Question: I couldn't see my device in the organizer, although I installed the latest version on my device, so the problem doesn't related to the iOS deployment target.

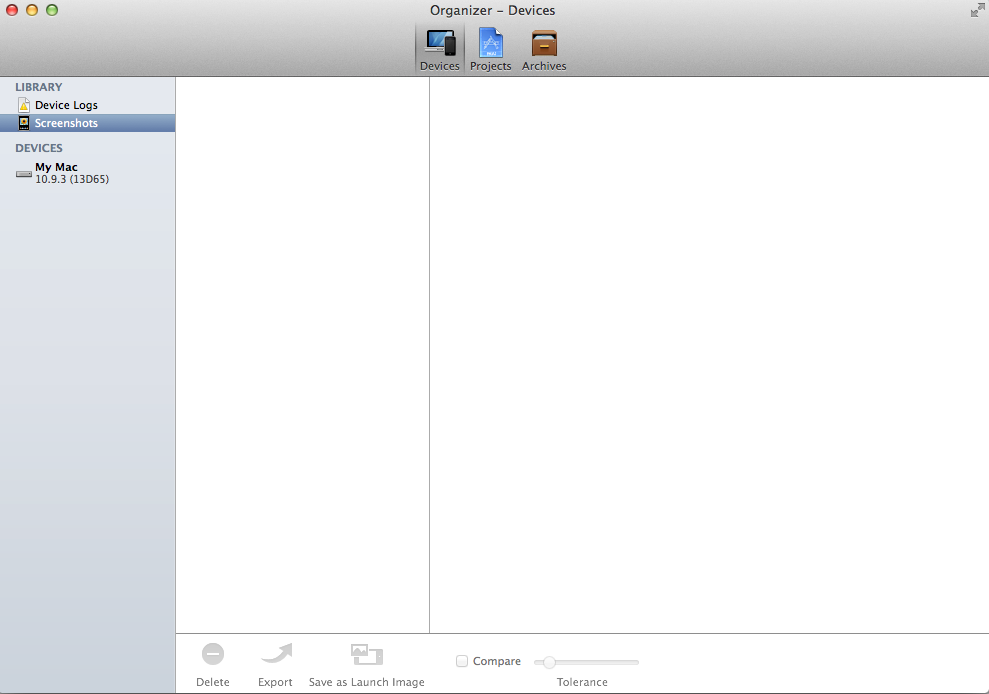
Answer: if you are using iOS 7 in your device then first time when you connect your device to system there is one popup will appear in your device for permission and you need to click on Trust, after that your device will be detected for development in xCode